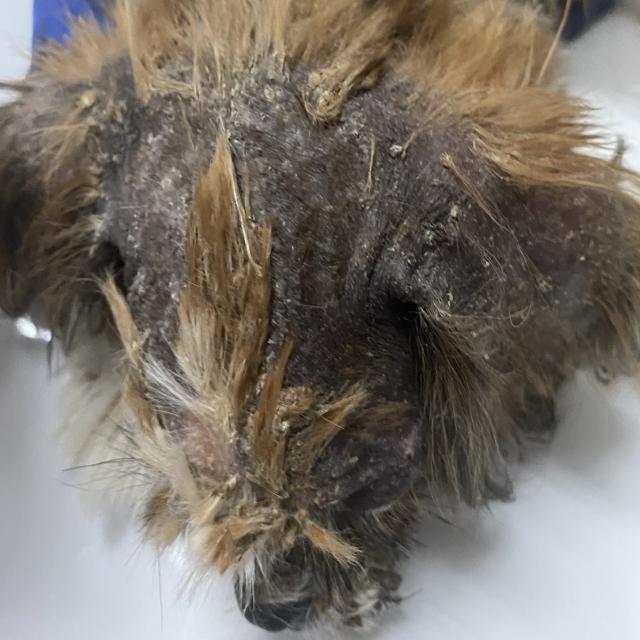
Canine demodicosis (Demodex mange) — caused by Demodex canis mites. Presents with alopecia, follicular papules, pustules, and comedones. Often localized on face and forelimbs.